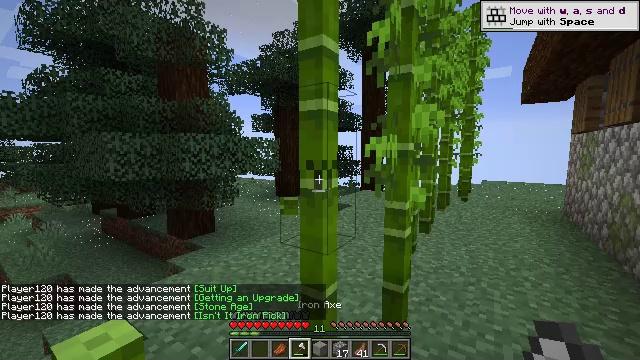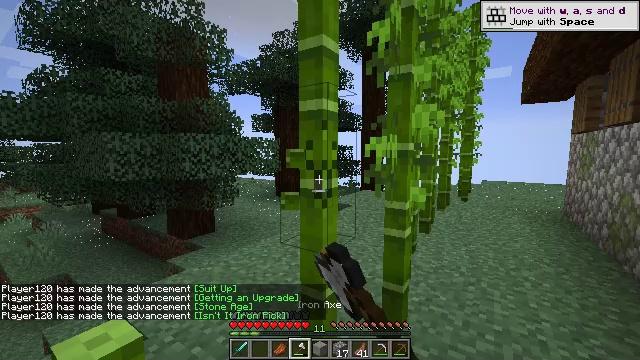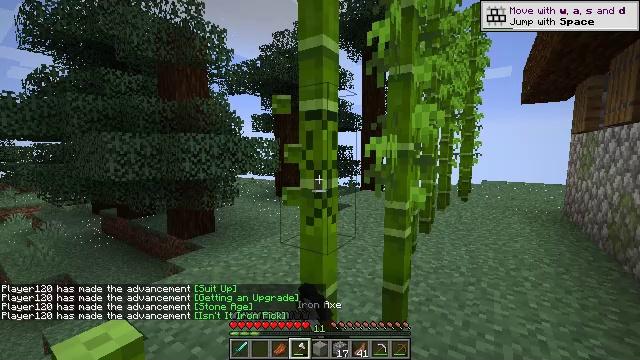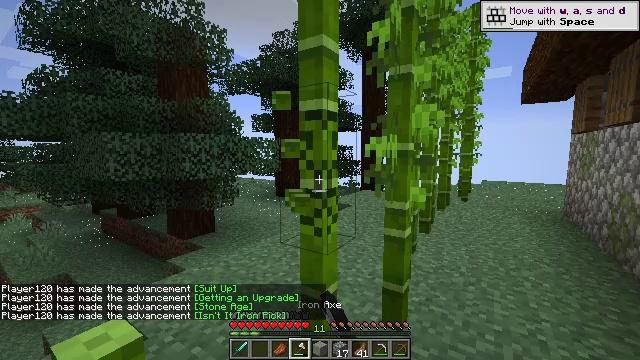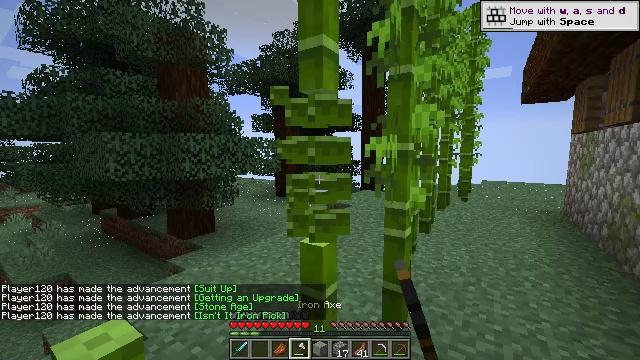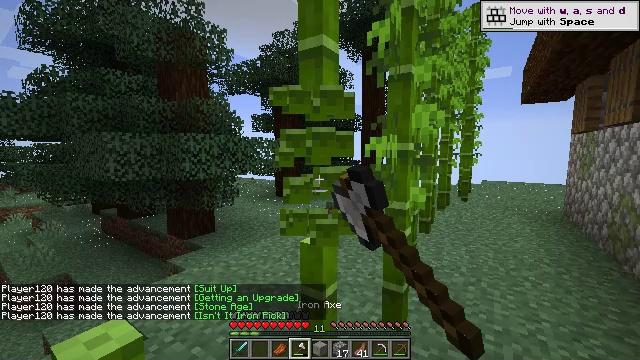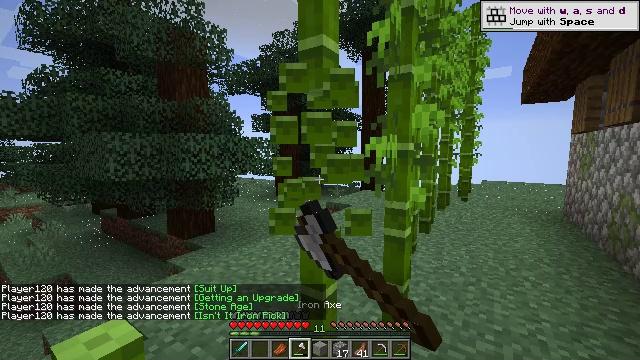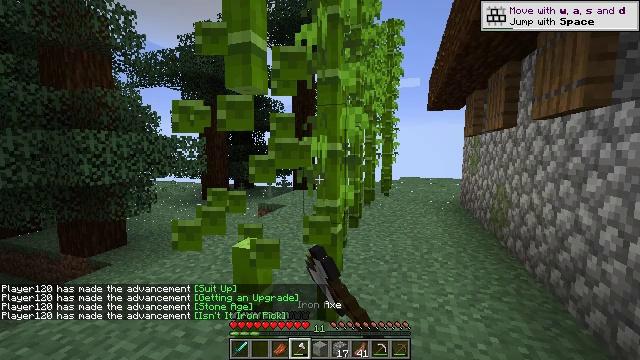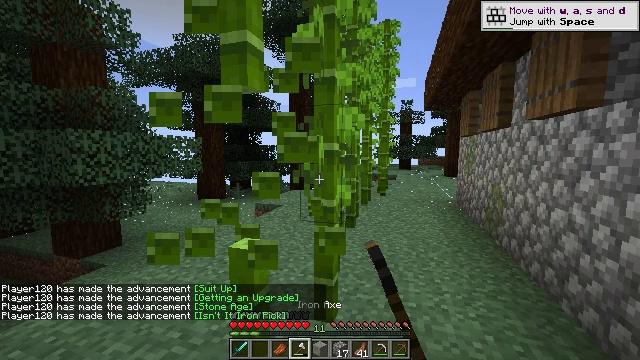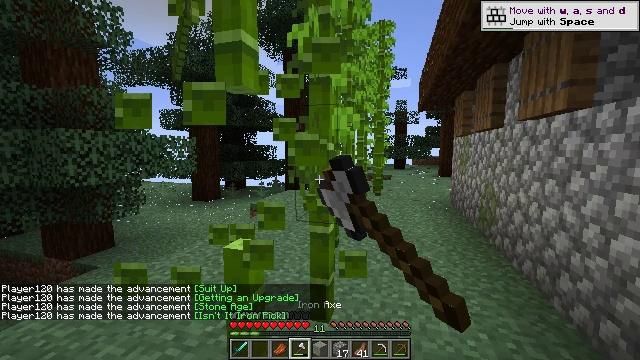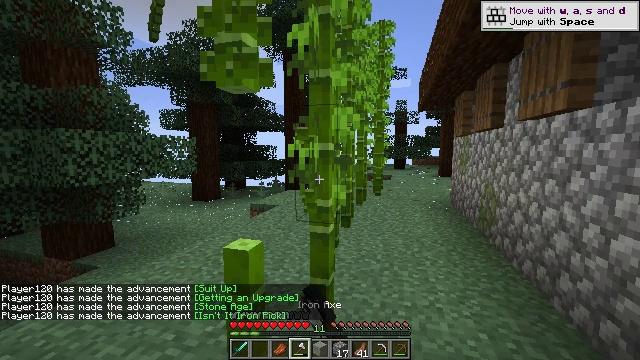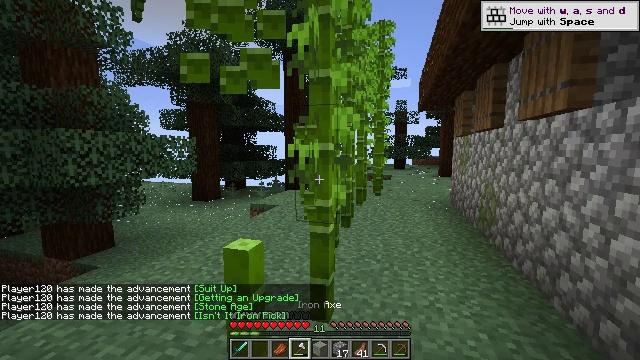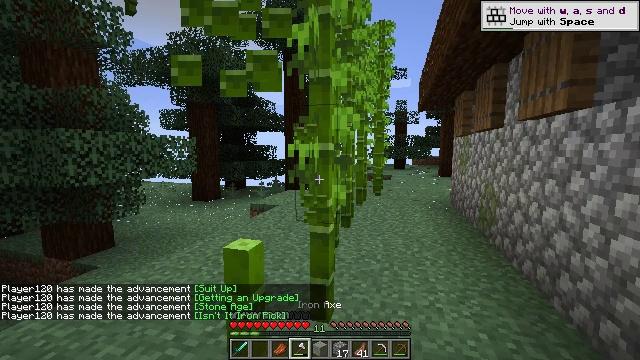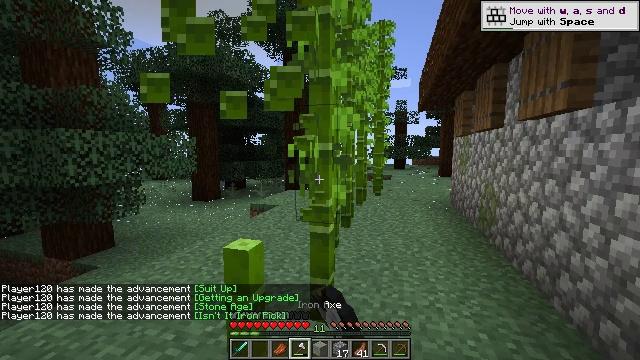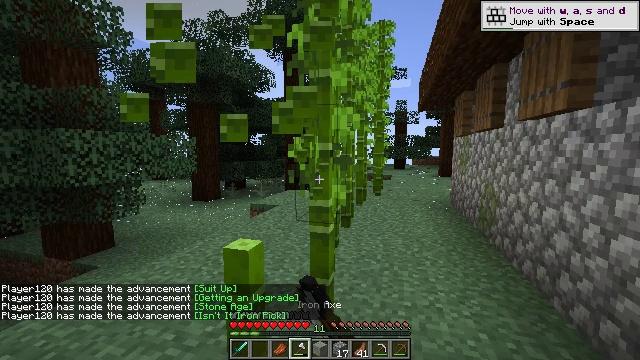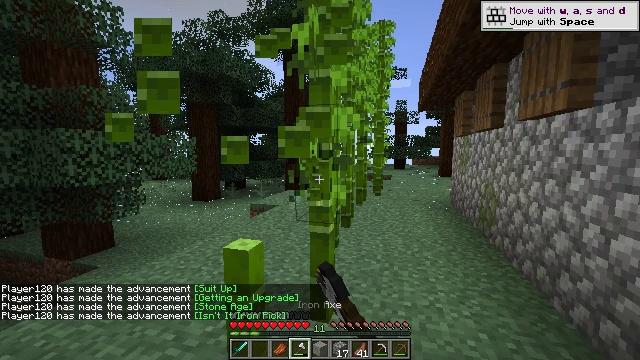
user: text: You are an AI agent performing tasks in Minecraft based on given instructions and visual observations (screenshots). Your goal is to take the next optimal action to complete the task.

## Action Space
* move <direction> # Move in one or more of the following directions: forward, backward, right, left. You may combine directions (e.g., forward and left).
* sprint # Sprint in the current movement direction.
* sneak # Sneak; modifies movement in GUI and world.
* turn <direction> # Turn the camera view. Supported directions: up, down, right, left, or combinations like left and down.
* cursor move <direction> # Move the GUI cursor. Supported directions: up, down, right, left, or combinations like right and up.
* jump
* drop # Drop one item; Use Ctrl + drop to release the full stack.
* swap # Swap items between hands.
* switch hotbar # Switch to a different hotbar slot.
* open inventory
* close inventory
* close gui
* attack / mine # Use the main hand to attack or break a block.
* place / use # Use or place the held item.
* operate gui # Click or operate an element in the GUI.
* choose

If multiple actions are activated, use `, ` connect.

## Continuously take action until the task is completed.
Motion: motion action
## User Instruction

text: Collect some bamboo.
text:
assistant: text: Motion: attack / mine
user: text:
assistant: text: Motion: attack / mine
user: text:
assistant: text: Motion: attack / mine
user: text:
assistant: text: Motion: attack / mine
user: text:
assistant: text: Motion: attack / mine
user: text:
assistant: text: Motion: attack / mine
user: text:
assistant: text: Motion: turn right, attack / mine
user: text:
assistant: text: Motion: attack / mine
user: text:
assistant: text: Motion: turn right, attack / mine
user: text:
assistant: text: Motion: attack / mine
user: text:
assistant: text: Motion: attack / mine
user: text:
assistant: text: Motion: attack / mine
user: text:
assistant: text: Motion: attack / mine
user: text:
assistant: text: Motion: attack / mine
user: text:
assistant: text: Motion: attack / mine
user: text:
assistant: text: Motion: attack / mine
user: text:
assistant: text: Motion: attack / mine
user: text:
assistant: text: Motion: attack / mine
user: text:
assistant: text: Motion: move forward, attack / mine
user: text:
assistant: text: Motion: move forward, attack / mine
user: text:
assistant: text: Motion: move forward, attack / mine
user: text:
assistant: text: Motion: move forward, attack / mine
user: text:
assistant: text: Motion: move forward, attack / mine
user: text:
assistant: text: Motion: turn right, attack / mine
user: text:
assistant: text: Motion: attack / mine
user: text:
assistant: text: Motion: attack / mine
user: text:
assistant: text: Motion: attack / mine
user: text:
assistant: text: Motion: attack / mine
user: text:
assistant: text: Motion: attack / mine
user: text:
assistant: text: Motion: attack / mine